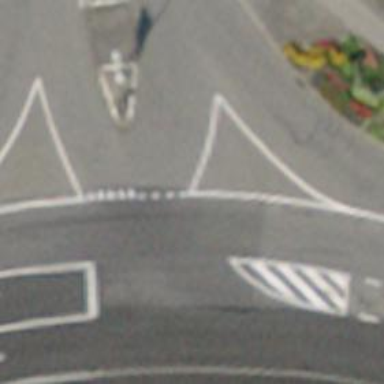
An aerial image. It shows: Road with "give way" sign.